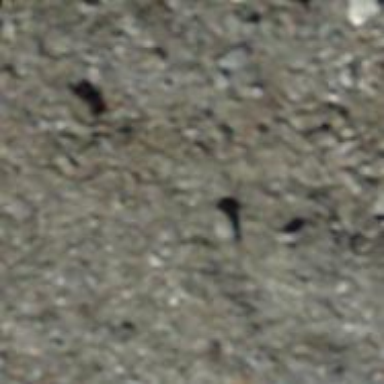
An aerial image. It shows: Gravel path.